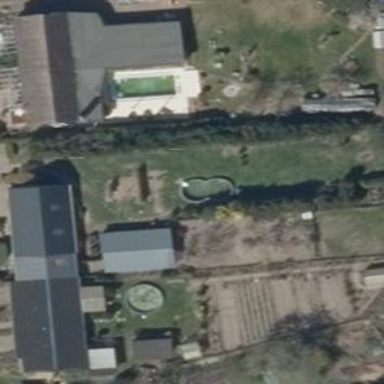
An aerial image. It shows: Swimming pool located in leisure land.